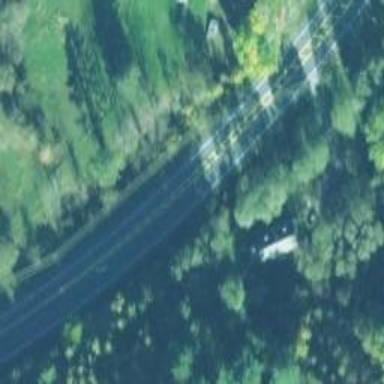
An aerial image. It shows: Asphalt trunk highway.